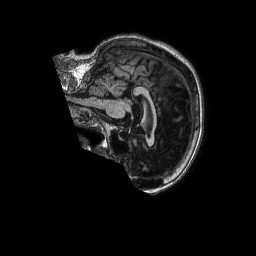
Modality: T1w
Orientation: sagittal
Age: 80
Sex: female
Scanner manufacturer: philips
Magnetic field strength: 1.5 T
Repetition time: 0.008321 s
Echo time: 0.003816 s